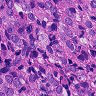
Metastatic tissue present: yes